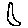
Label: moon